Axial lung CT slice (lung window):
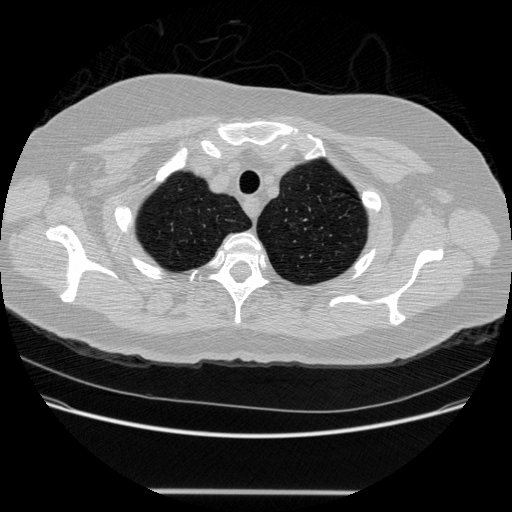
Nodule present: no